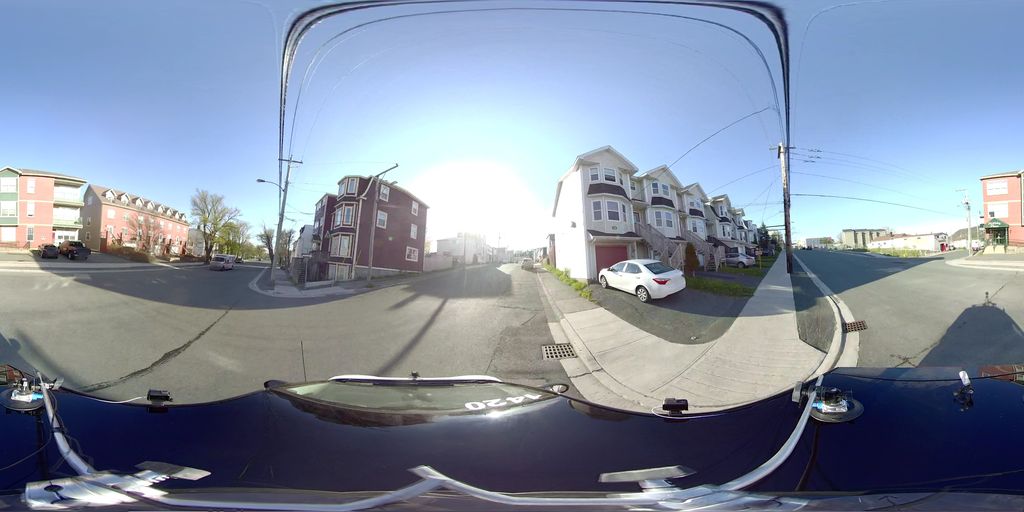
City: st_johns